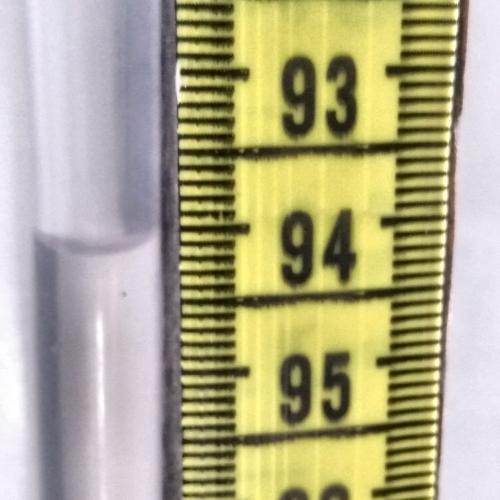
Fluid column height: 94.1 cm